Interaction volume radius: 5 \u00c5
Interaction volume height: 30 \u00c5
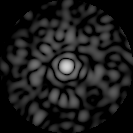
Disorder parameter: 0.8131